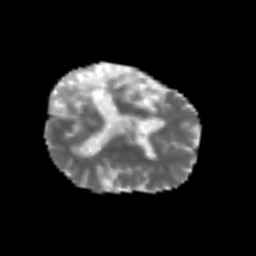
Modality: MD
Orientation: axial
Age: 67
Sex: male
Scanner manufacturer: siemens
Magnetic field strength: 3 T
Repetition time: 3.2 s
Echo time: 0.081 s